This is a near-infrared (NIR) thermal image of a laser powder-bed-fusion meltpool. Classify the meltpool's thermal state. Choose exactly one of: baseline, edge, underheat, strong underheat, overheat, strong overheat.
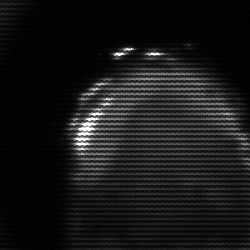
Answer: edge